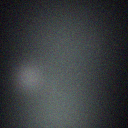
Screen state: off